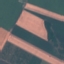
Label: AnnualCrop